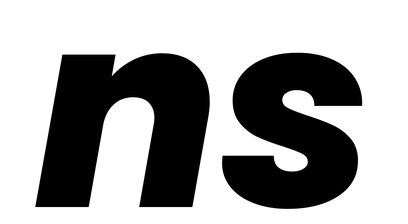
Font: Poppins-ExtraBoldItalic